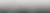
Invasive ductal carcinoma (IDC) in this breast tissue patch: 0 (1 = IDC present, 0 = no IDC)